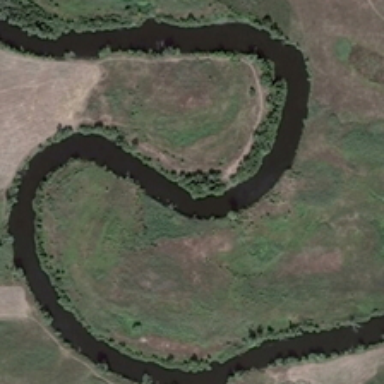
A crooked river flows through a large area .